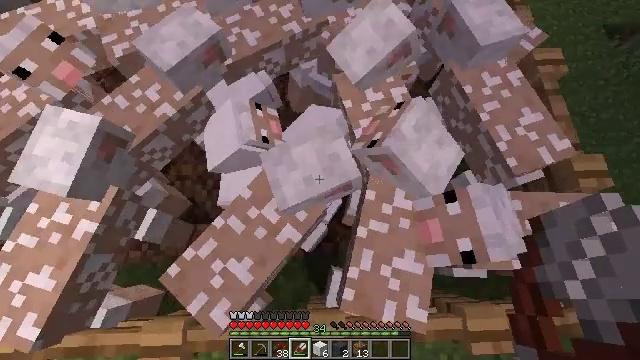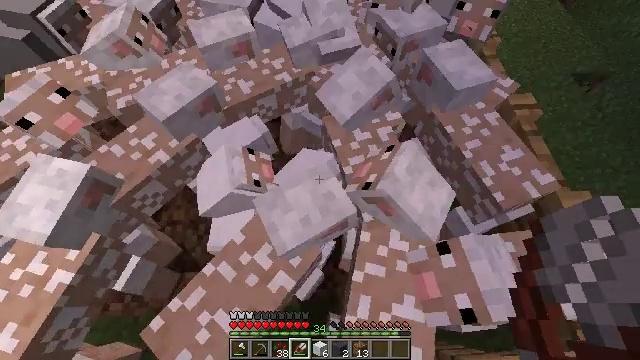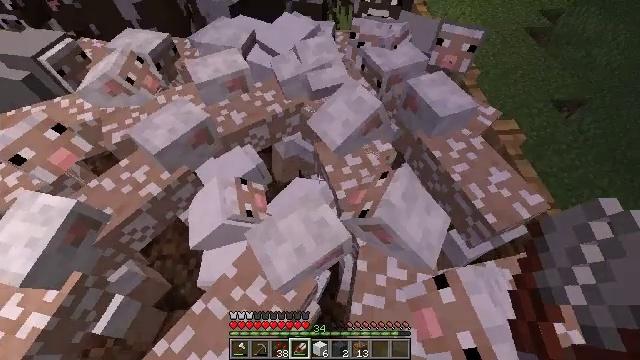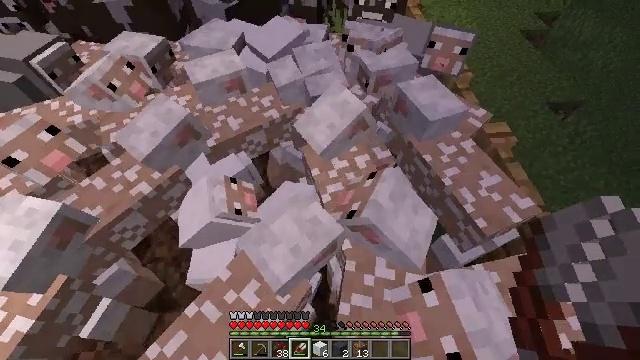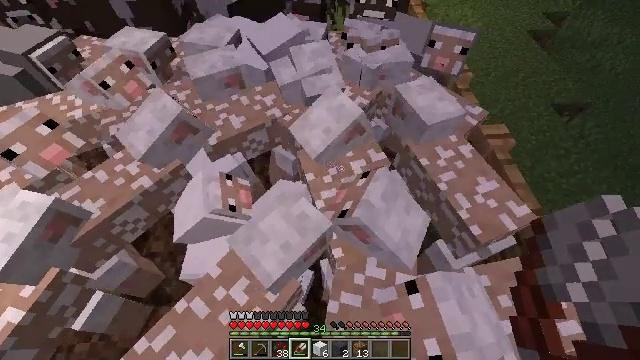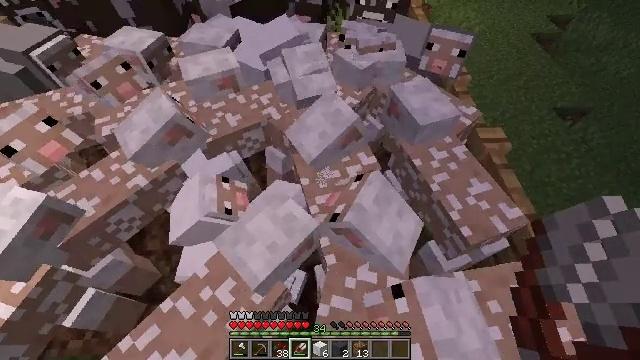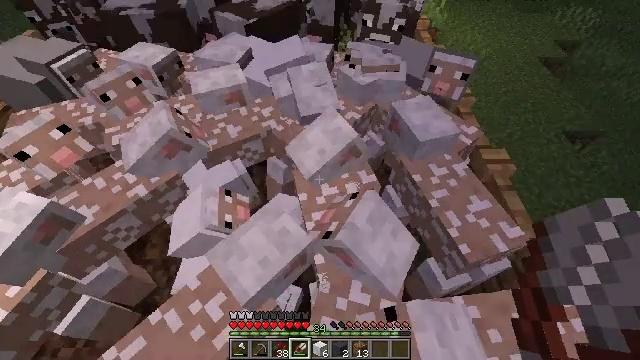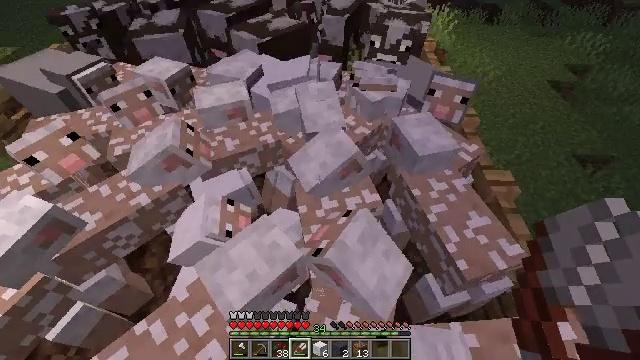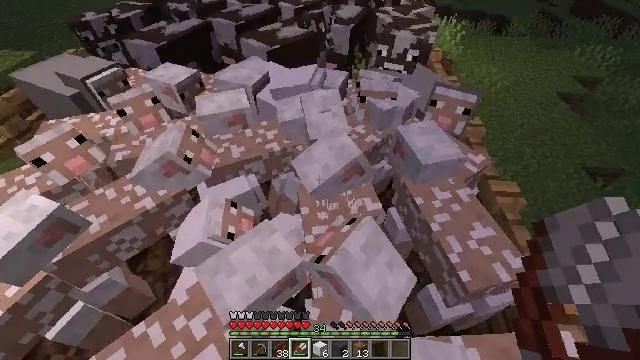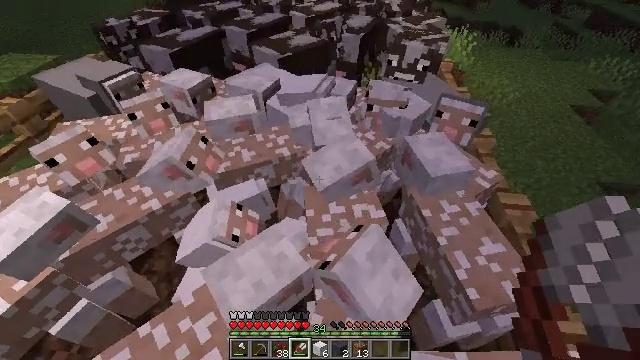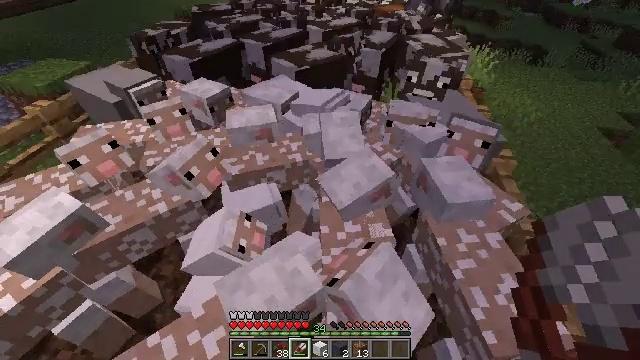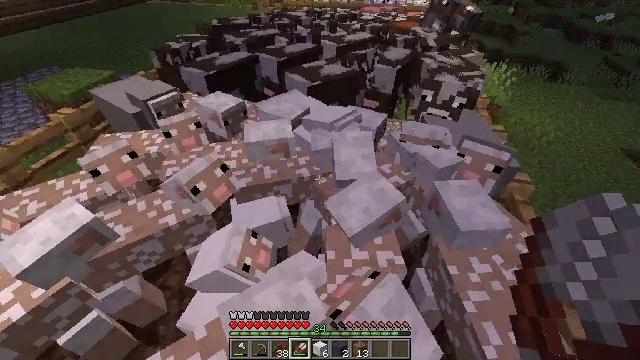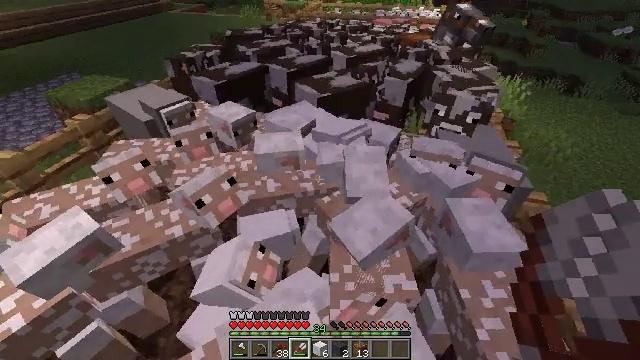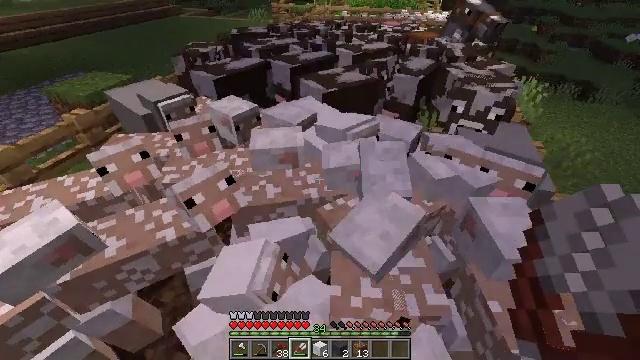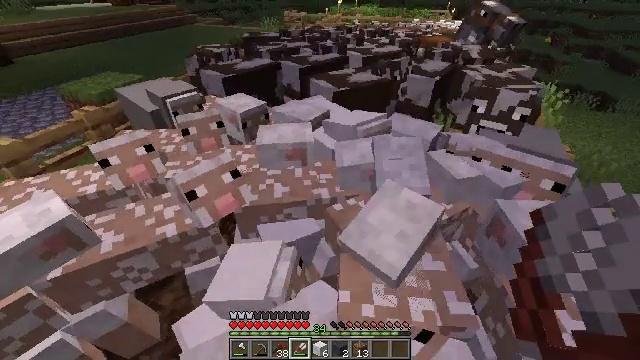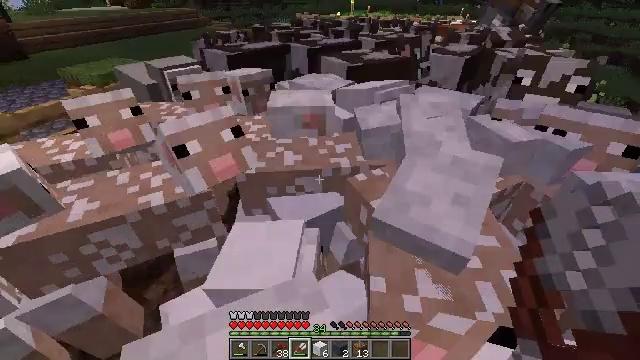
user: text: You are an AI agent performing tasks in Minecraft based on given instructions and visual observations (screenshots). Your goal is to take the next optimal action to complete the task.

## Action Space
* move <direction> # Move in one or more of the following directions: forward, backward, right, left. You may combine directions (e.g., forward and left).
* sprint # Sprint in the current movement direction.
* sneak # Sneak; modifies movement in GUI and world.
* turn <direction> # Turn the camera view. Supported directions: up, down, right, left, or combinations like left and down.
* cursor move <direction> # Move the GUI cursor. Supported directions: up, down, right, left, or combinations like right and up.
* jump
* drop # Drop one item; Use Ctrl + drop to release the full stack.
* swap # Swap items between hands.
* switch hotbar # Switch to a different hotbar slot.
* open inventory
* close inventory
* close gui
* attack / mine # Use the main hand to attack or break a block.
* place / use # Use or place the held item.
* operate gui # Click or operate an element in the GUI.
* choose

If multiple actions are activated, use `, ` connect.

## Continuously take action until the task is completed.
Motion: motion action
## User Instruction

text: Turn ink sacs or wither roses into black dye.
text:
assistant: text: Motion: move right, sneak, turn right and up
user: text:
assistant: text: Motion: move right, sneak, turn right and up
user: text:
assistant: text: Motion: move forward and move right, sneak, use / place
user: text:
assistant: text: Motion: move forward and move right, sneak, turn left, use / place
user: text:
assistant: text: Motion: move forward and move right, sneak, turn left, use / place
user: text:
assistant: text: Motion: move forward and move right, sneak, turn left and up, use / place
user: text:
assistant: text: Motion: move forward, sneak, turn left and up
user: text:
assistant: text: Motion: move forward, sneak, turn left and up
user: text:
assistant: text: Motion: move forward, sneak, turn left and up
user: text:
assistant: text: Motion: move forward, turn left and up
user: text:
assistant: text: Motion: move forward, turn left and up
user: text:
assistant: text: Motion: move forward, turn left and up
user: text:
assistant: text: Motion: move forward, turn left and up
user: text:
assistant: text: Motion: move forward, turn left and up
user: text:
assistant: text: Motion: move forward, turn left and up
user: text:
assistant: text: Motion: move forward, turn left and up
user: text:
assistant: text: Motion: move forward, turn left and up
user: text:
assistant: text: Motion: move forward
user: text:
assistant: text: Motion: move forward and move right
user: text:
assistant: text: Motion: move forward and move right, turn left
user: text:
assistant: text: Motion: move forward and move right, turn left
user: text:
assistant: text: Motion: move forward and move right, turn left
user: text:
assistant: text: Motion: move forward and move right, turn left and up
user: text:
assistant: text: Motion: move forward and move right, turn left and up
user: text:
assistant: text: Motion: move forward and move right, turn left
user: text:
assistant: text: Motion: move forward, turn left
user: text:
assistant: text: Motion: move forward, turn left
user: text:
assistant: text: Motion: move forward, turn left
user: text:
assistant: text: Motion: move forward, turn left
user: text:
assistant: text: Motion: move forward, turn left